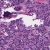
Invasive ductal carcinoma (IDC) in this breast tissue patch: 1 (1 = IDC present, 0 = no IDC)